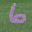
Label: 6